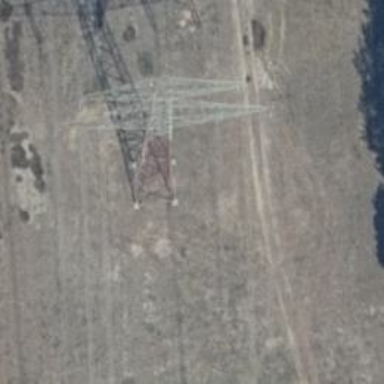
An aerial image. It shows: Power tower.